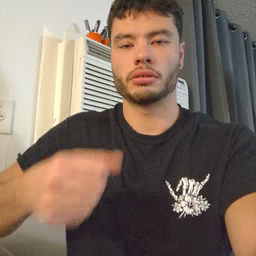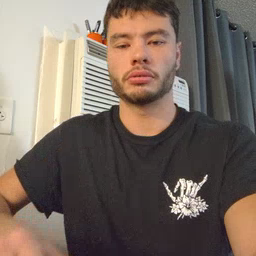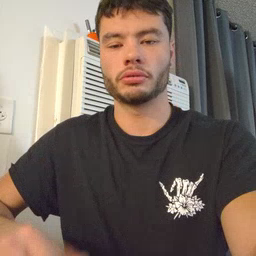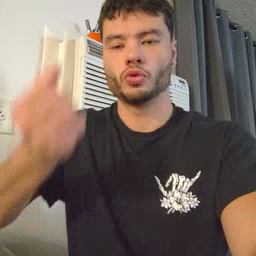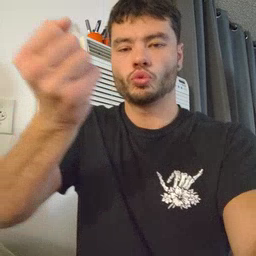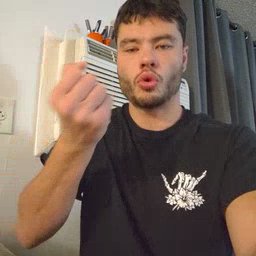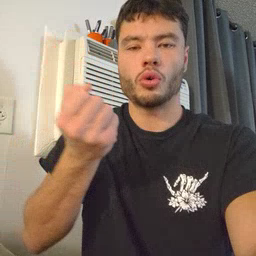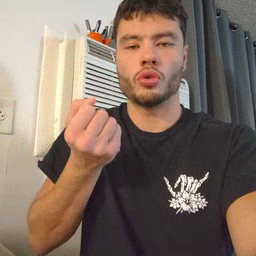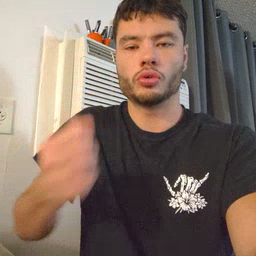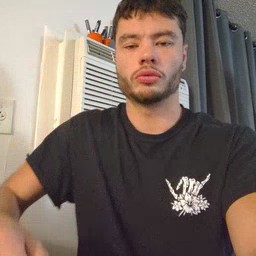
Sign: drawer